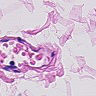
Metastatic tissue present: no